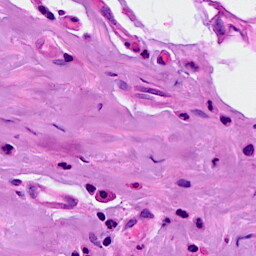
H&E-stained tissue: Breast